Question: This is the expansion diagram of a second-order Rubik's Cube. Given the initial state, you can perform 18 standard operations. Find the minimum number of steps to make the Rubik's Cube reach the restored state. The goal is to restore the cube to its original state, with green on the front face, white on the top, and yellow on the bottom, disregarding isomorphic configurations.
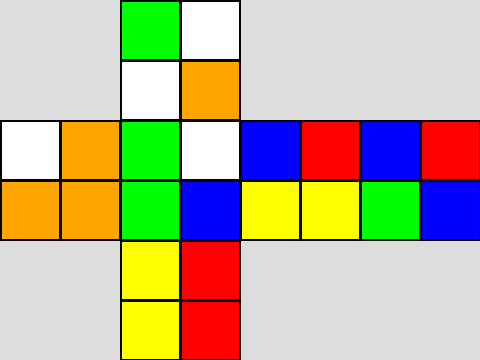
Answer: 5